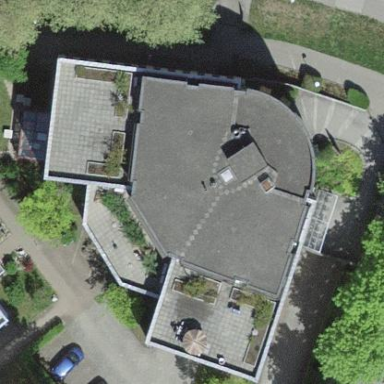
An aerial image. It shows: Office building with flat roof.